Question: I am doing search with prefix with PHP/MySQL but like condition give zero records.
I have reference id -HFCT8765865674 and I want search 42891HFCT8765865674 where 42891 is my prefix. I have try strpos and 'str_replace' but not working as I will remove prefix from other ids as well.
Mysql query-
'''
SELECT * FROM leads where reference_id like '%42891HFCT8765865674%'
'''

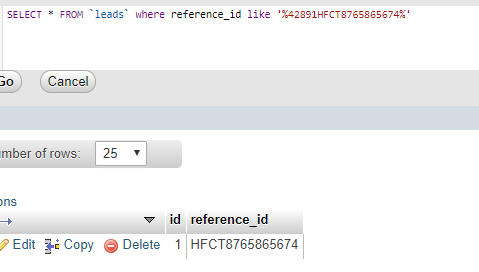
Answer: You can remove your prefix using 'str_replace' if you know what the prefix is.
'''
$id = '42891HFCT8765865674';
$prefix = '42891';
$new_id = str_replace($prefix, '', $id);
$sql = "SELECT * FROM leads where reference_id like '%$new_id%' OR '%$id%'";
'''
If you don't know the prefix but know its lenght, you could use 'substr':
'''
$id = '42891HFCT8765865674';
$prefix = substr($id, 0, 5);
$new_id = substr($id, 5);
$sql = "SELECT * FROM leads where reference_id like '%$new_id%' OR '%$id%'";
'''